Interaction volume radius: 10 \u00c5
Interaction volume height: 50 \u00c5
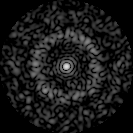
Disorder parameter: 0.8248